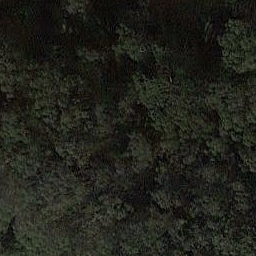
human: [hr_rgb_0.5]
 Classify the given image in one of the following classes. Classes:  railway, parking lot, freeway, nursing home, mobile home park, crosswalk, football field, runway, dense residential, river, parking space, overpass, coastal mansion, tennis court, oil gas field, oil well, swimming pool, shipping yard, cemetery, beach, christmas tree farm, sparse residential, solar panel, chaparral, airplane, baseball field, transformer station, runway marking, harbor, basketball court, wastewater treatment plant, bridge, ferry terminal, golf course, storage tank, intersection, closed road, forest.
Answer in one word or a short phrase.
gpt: forest